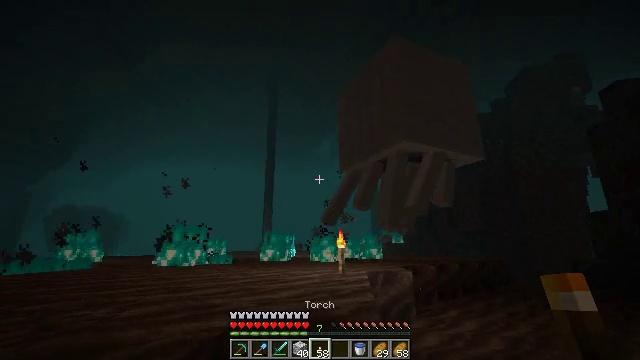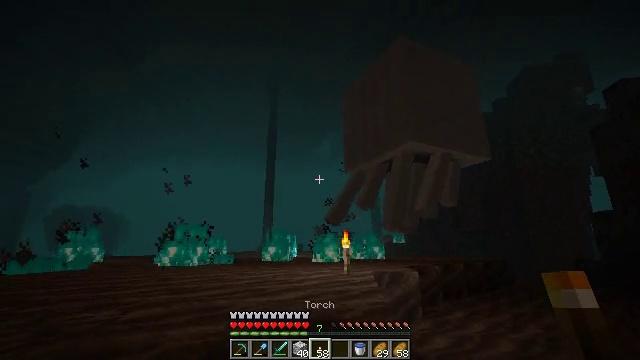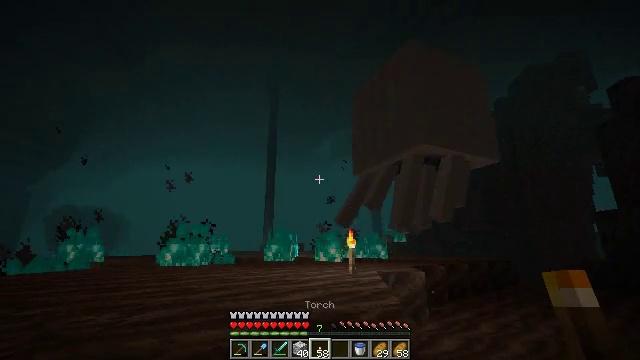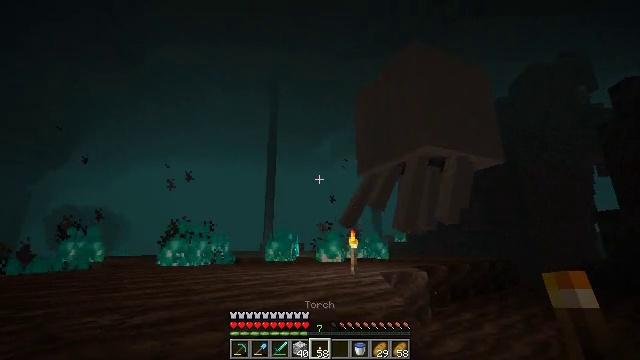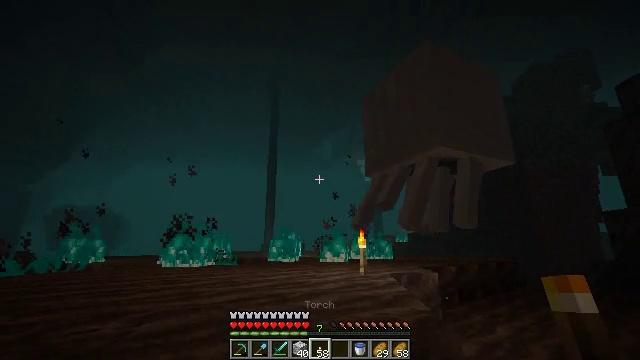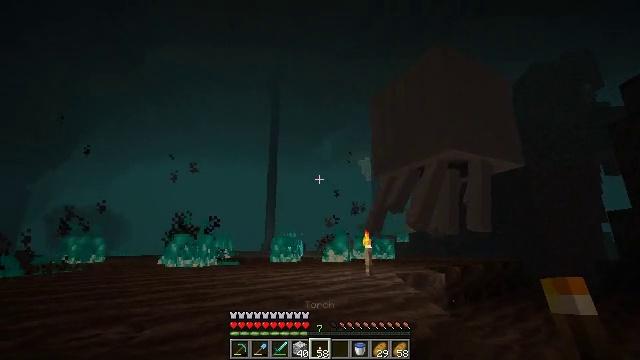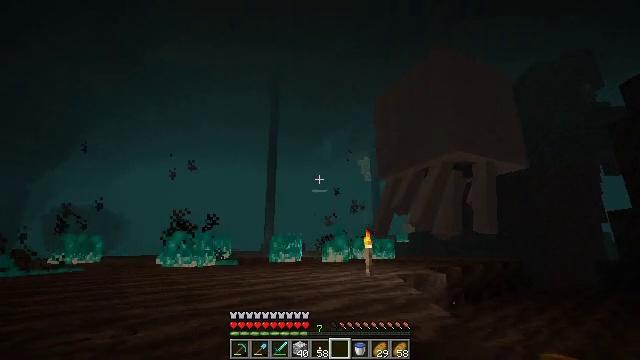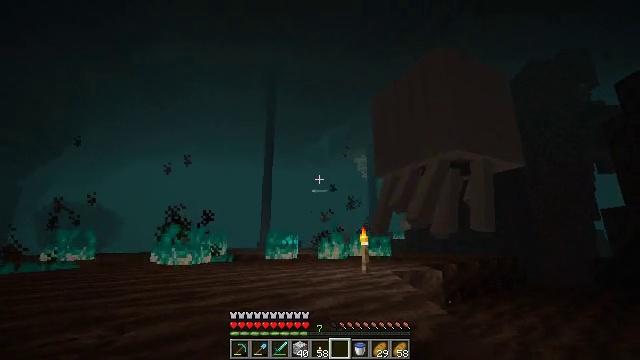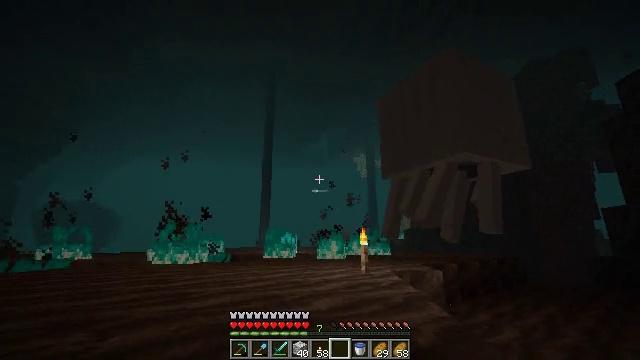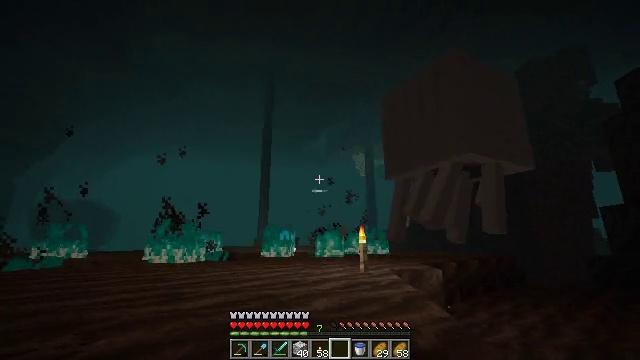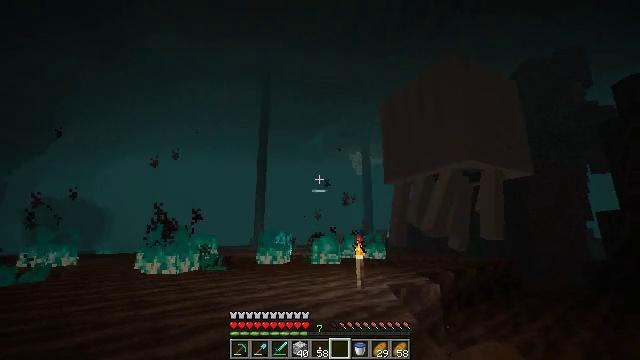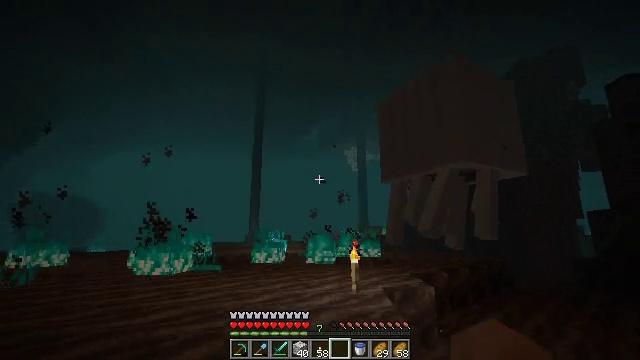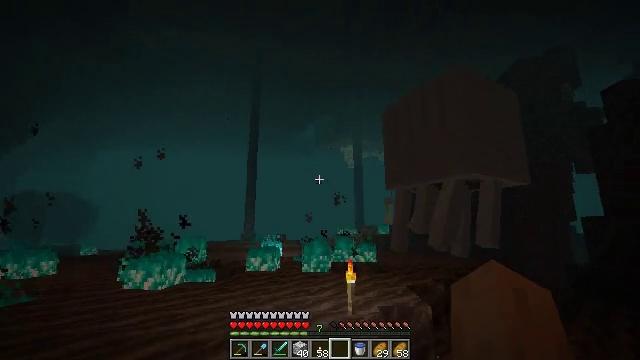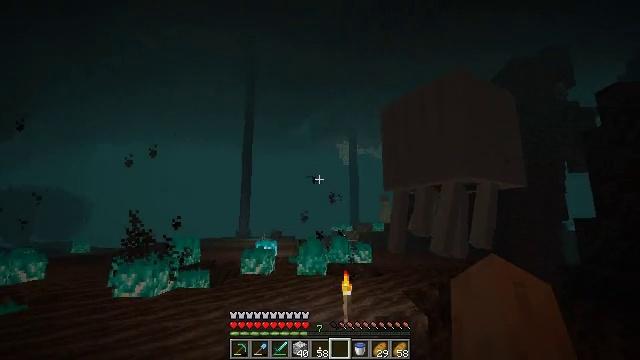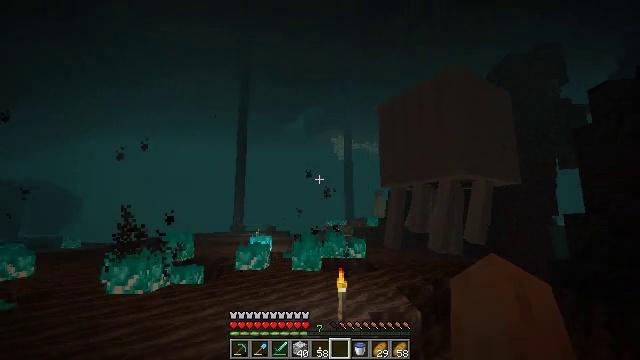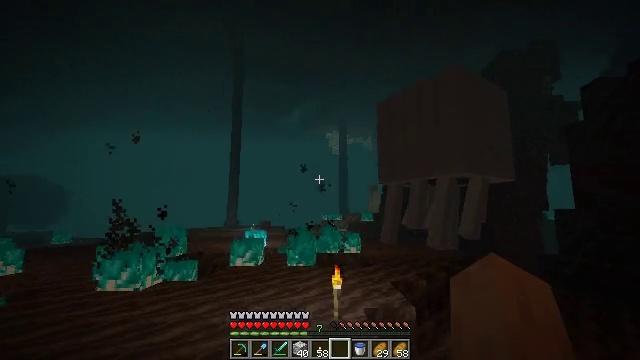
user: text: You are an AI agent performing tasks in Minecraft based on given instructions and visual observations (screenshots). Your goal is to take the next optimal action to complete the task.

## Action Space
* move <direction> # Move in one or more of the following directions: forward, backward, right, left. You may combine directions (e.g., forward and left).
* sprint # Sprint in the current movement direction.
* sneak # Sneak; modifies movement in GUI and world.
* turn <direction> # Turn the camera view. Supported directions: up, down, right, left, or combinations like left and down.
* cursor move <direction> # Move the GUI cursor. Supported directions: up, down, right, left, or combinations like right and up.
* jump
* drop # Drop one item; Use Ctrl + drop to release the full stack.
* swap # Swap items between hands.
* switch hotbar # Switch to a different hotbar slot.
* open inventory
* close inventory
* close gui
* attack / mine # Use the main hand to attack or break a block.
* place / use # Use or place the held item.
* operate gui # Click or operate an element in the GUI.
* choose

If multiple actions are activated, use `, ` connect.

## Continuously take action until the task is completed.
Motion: motion action
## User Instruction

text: Extinguish the soul fire.
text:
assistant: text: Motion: move forward and move left
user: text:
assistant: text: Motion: move forward and move left
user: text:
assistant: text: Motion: move forward and move left
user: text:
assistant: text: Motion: move forward and move left
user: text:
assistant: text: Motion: move forward and move left
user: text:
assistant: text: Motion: move forward and move left
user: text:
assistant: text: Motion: move forward and move left
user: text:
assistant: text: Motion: move forward and move left
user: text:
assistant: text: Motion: move forward and move left
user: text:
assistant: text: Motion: move forward and move left, jump
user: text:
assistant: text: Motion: move forward and move left, turn right and down, jump
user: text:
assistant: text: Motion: move forward and move left, jump
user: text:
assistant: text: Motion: move forward and move left, turn right and down, jump
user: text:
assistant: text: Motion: move forward and move left, turn right and down, jump
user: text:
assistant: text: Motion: move forward and move left, turn right and down, jump
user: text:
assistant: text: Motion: move forward and move left, turn right and down
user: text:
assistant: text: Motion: move forward and move left, turn right and down
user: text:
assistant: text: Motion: move forward and move left
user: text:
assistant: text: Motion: move forward and move left
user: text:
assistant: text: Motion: move forward and move left
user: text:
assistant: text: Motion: move forward and move left
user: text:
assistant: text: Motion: move forward and move left
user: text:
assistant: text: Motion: move forward and move left
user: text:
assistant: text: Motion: move forward and move left
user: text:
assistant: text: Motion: move forward and move left
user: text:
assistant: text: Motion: move forward and move left, turn right and down
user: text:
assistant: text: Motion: move forward and move left, turn right and down
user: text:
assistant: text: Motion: move forward and move left
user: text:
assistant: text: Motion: move forward and move left
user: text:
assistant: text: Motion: move forward and move left